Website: bh-photo
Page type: customer-info-address
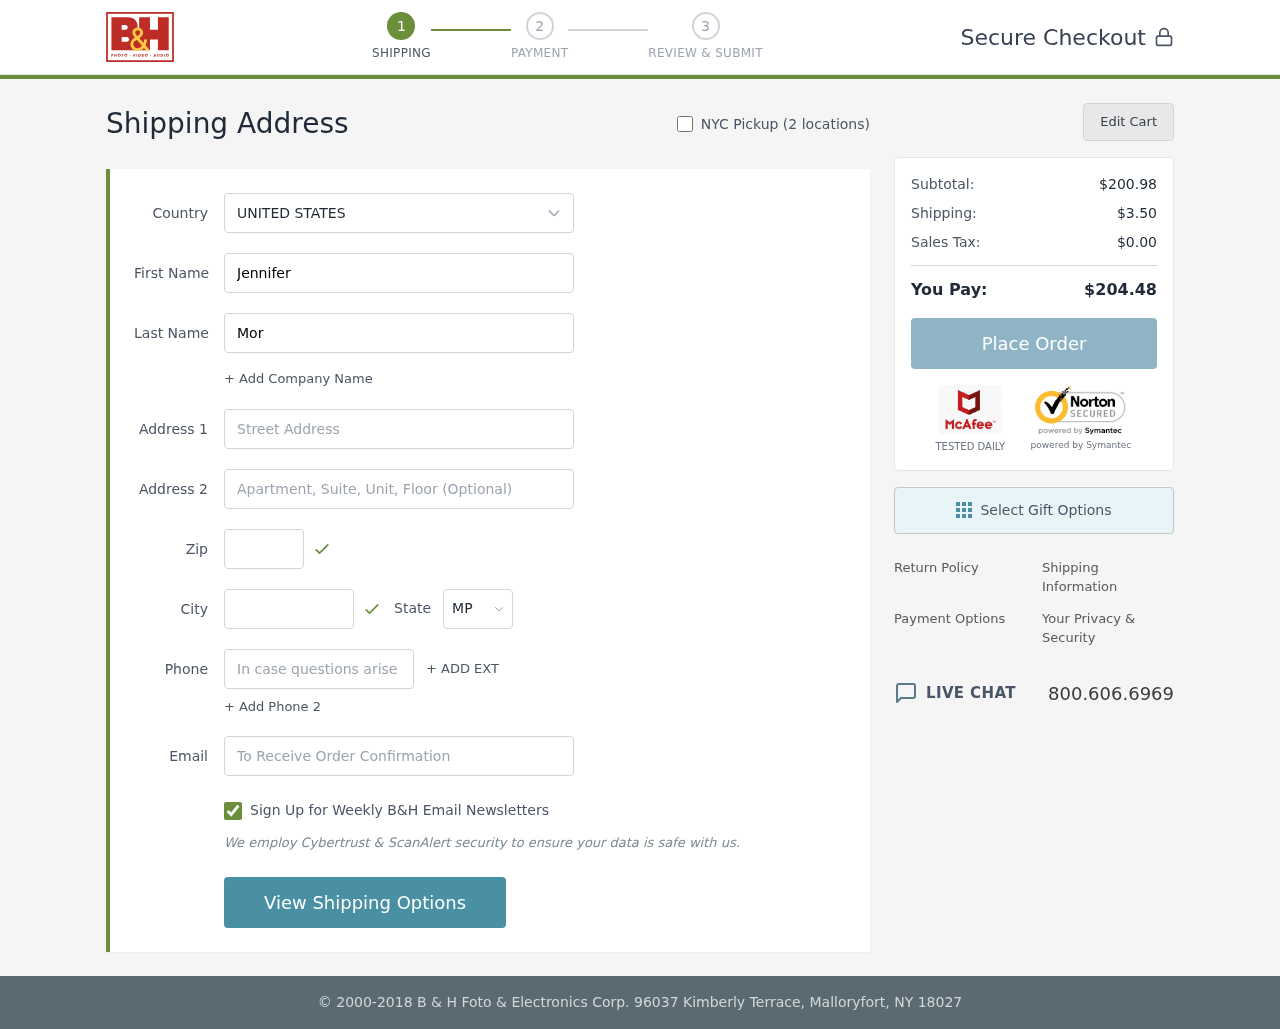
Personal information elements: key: PII_CITY
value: Josebury
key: PII_COUNTRY
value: United States
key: PII_EMAIL
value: jmoreno@gmail.com
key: PII_FIRSTNAME
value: Jennifer
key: PII_LASTNAME
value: Moreno
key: PII_PHONE
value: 6862954224
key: PII_POSTCODE
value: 73425
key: PII_STATE_ABBR
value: MP
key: PII_STREET
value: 13444 Fowler Knoll Apt. 475
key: PII_STREET2
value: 849 Wesley Crossing Apt. 540
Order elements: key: ORDER_SUBTOTAL
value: $200.98
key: ORDER_SHIPPING_COST
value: $3.50
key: ORDER_TAX
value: $0.00
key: ORDER_TOTAL
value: $204.48